Question: I need to display webview in cocos2D game. I used this code. But it is not displaying close button, how can I enable close button? Here is screen that I want:

Code Used:
'''
CGRect webFrame = [[UIScreen mainScreen] applicationFrame];
UIWebView* myWebView = [[[UIWebView alloc] initWithFrame:webFrame] autorelease];
myWebView.backgroundColor = [UIColor whiteColor];
myWebView.scalesPageToFit = YES;
myWebView.autoresizingMask = (UIViewAutoresizingFlexibleWidth | UIViewAutoresizingFlexibleHeight);
myWebView.delegate = self;
[self.navController.view addSubview:myWebView];
[myWebView loadRequest:[NSURLRequest requestWithURL:[NSURL URLWithString:@"http://biggooseegg.com/moregamesscreen"]]];
'''
Some other doubts: How can I get rounded border for this web view?
<URL> that not completed.
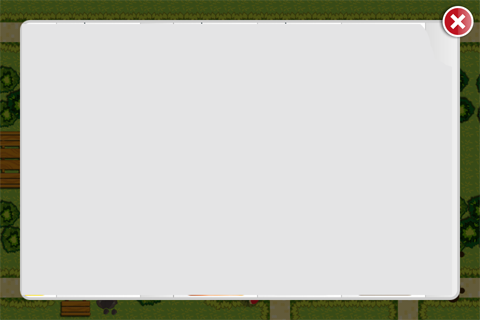
Answer: The close button isn't part of UIWebView, you'll have to add it yourself.
Rounded corners can be achieved by displaying said rounded corners background image behind the UIWebView. You can use a CCSprite for that. Then make the web view fit inside the background image.